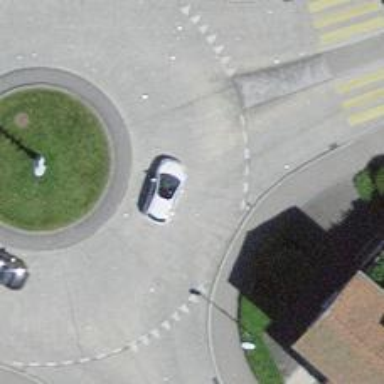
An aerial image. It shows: Secondary road with asphalt surface leading to roundabout junction.